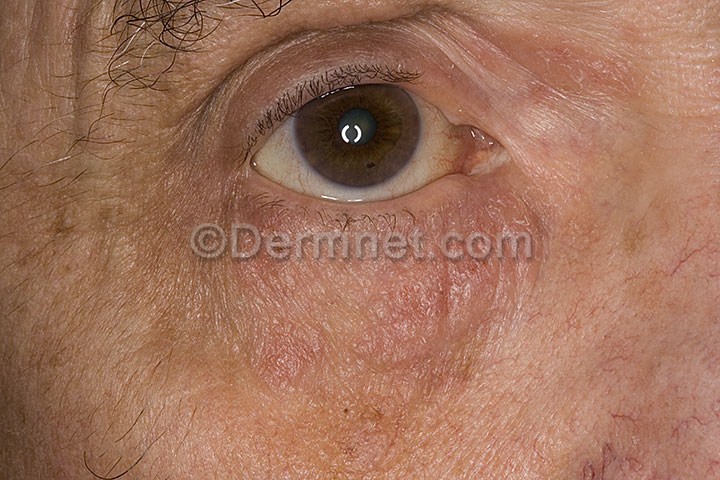
Disease: Eczema Photos